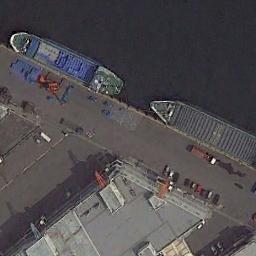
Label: ship